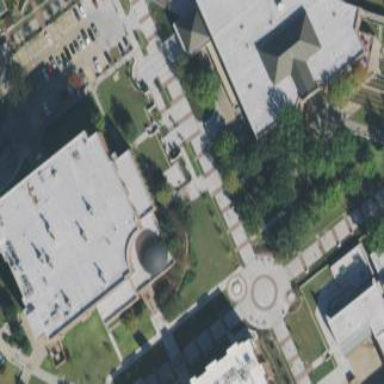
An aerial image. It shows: View of university building.